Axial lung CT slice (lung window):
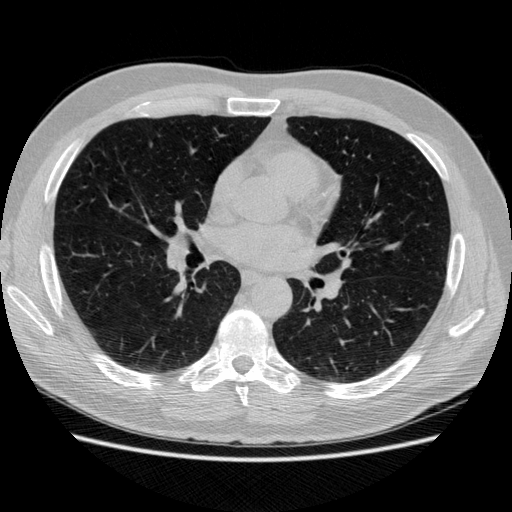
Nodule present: yes
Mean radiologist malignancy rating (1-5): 2.667